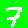
Digit: 7